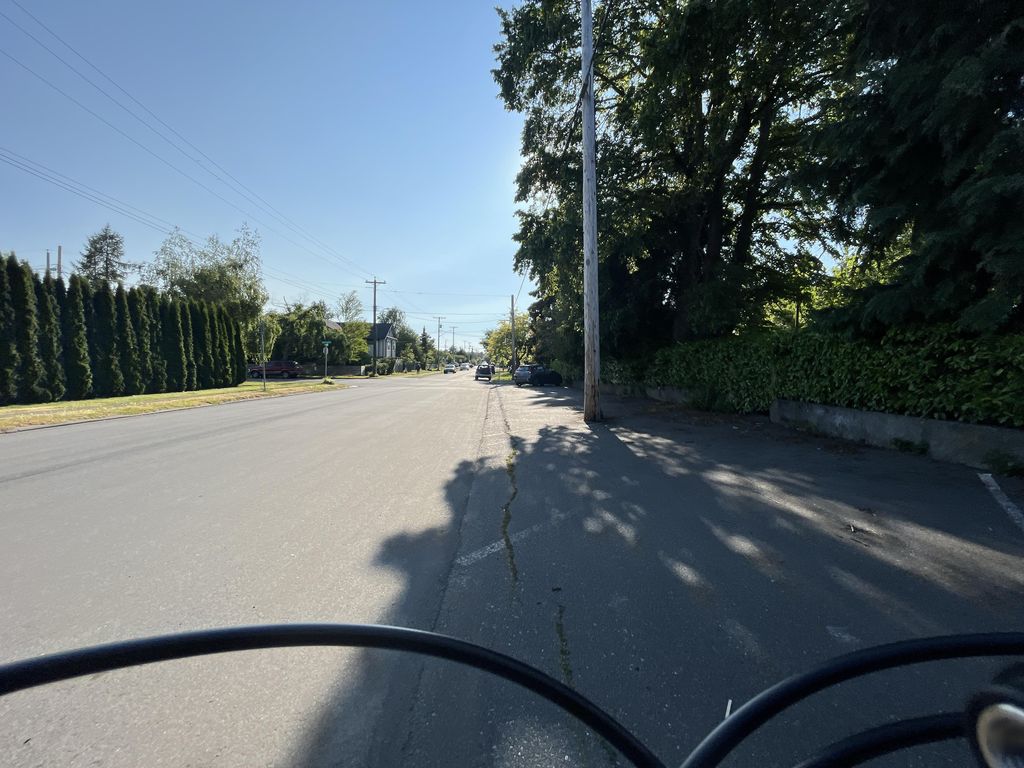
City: victoria